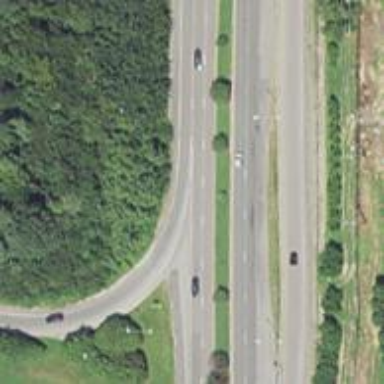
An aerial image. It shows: Asphalt motorway.